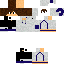
A female human skin with medium skin, wearing brown long hair dressed in a blue hoodie and black pants, featuring a closed mouth.